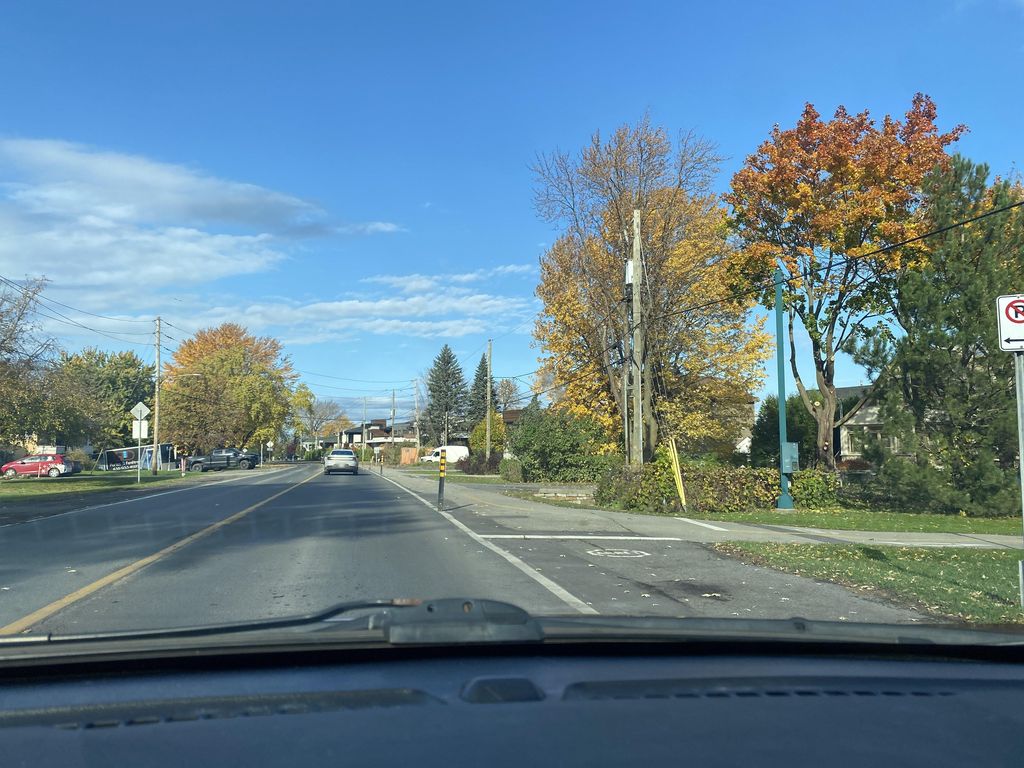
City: montreal